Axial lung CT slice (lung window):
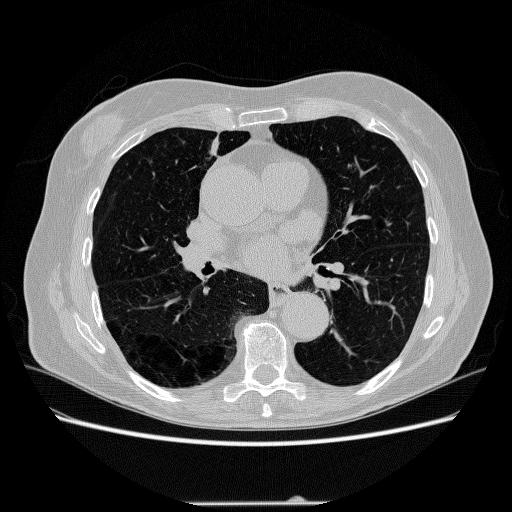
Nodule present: no